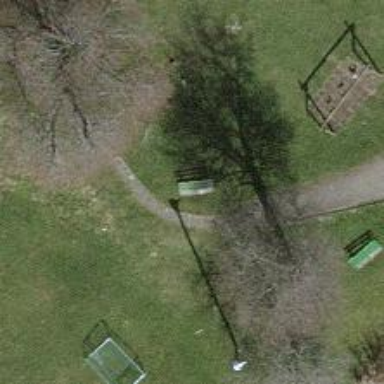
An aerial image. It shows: Bench.